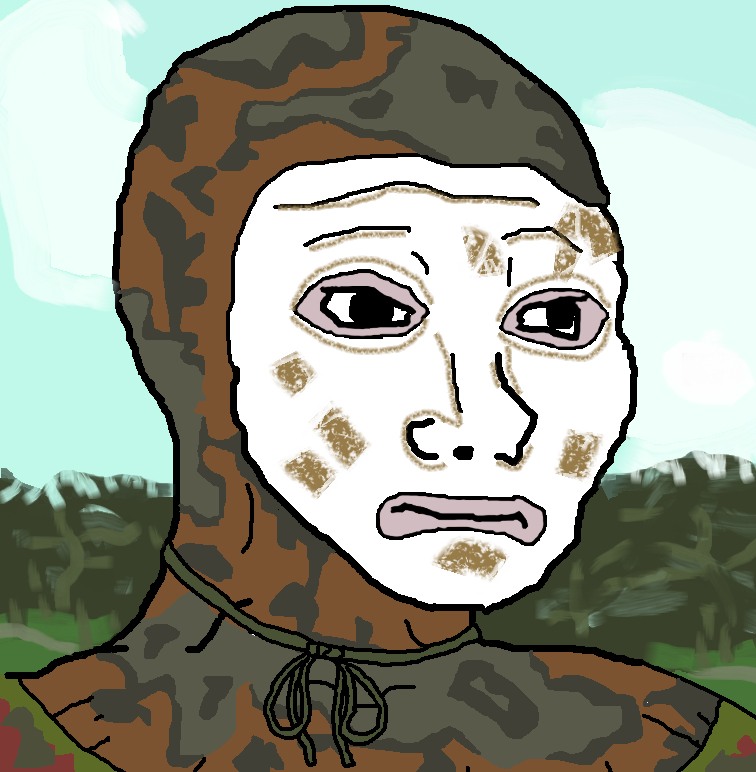
Label: 5_Wojak_with_Background